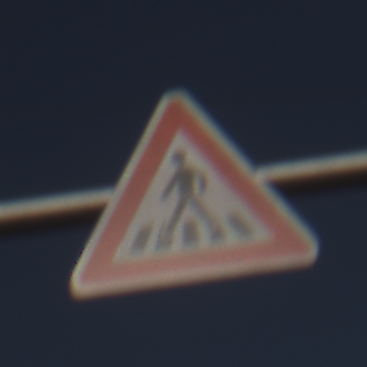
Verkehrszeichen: FussgaengerueberwegRechts
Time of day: MorningAfternoon
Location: Outdoor (Special)
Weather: PartlyCloudy
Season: NotSpecified
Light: Natural